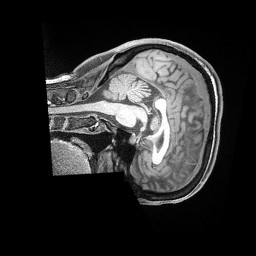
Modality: T1w
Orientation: sagittal
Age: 40
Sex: female
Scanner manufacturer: siemens
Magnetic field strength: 3 T
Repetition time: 2 s
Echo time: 0.00211 s